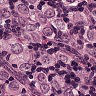
Metastatic tissue present: yes